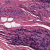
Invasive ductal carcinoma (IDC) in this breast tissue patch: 0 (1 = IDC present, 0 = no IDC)